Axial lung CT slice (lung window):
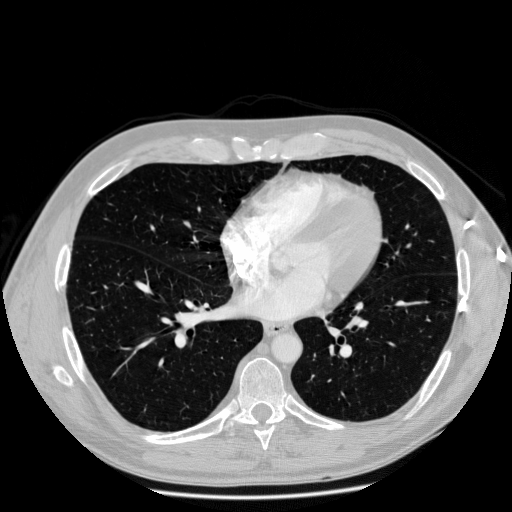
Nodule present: no